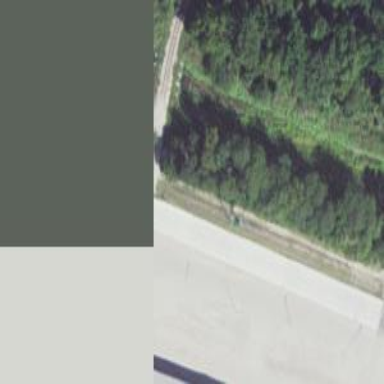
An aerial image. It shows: Railway crossing.